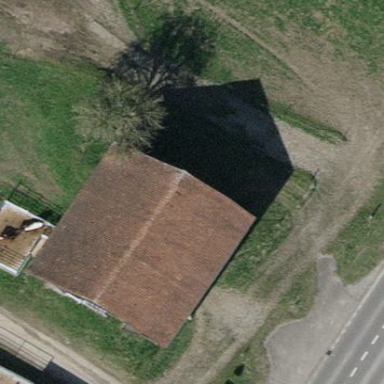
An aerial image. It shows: Building with tile roof.